Field crop: maize
Growth stage: 2
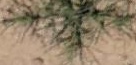
Species: salsola